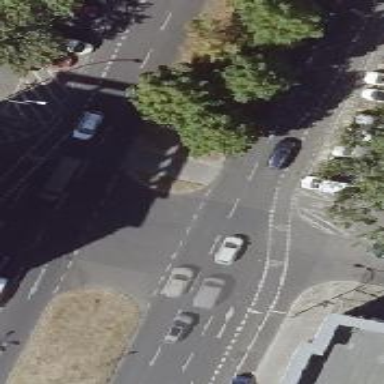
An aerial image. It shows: Secondary road with lane markings and dual carriageway. There is parking on the right lane and asphalt cycleway on the right side.